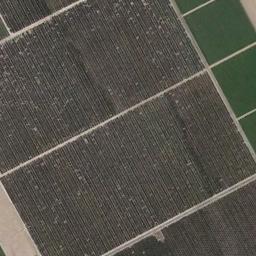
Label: rectangular_farmland